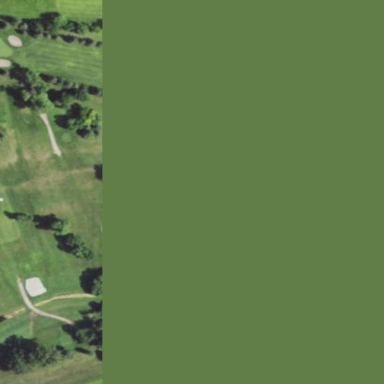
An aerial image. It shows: Golf course surrounded by greenery.